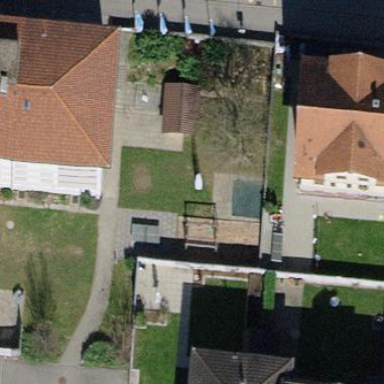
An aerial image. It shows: Playground area for leisure activities on the land.